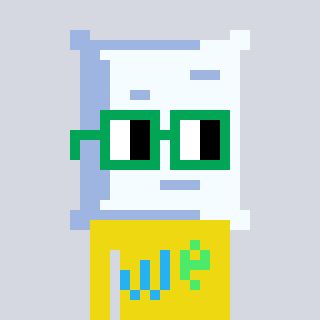
a pixel art character with square green glasses, a pillow-shaped head and a yellow-colored body on a cool background